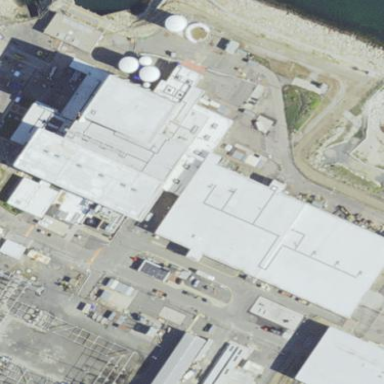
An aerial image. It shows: Building with nuclear power generator.